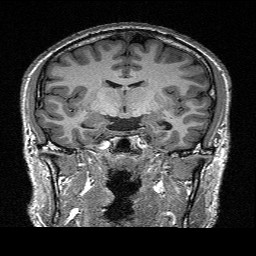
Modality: T1w
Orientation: sagittal
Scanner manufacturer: siemens
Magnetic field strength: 3 T